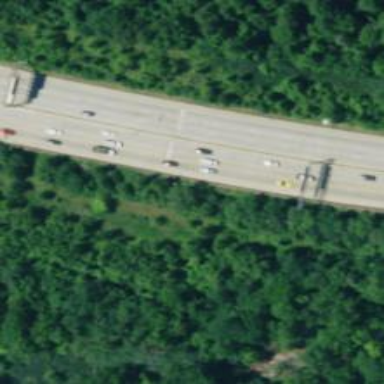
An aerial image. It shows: Motorway identified as Other Freeway and Expressway by HFCS.